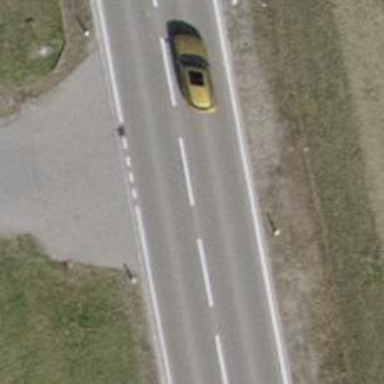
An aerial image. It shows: Secondary road with asphalt surface.